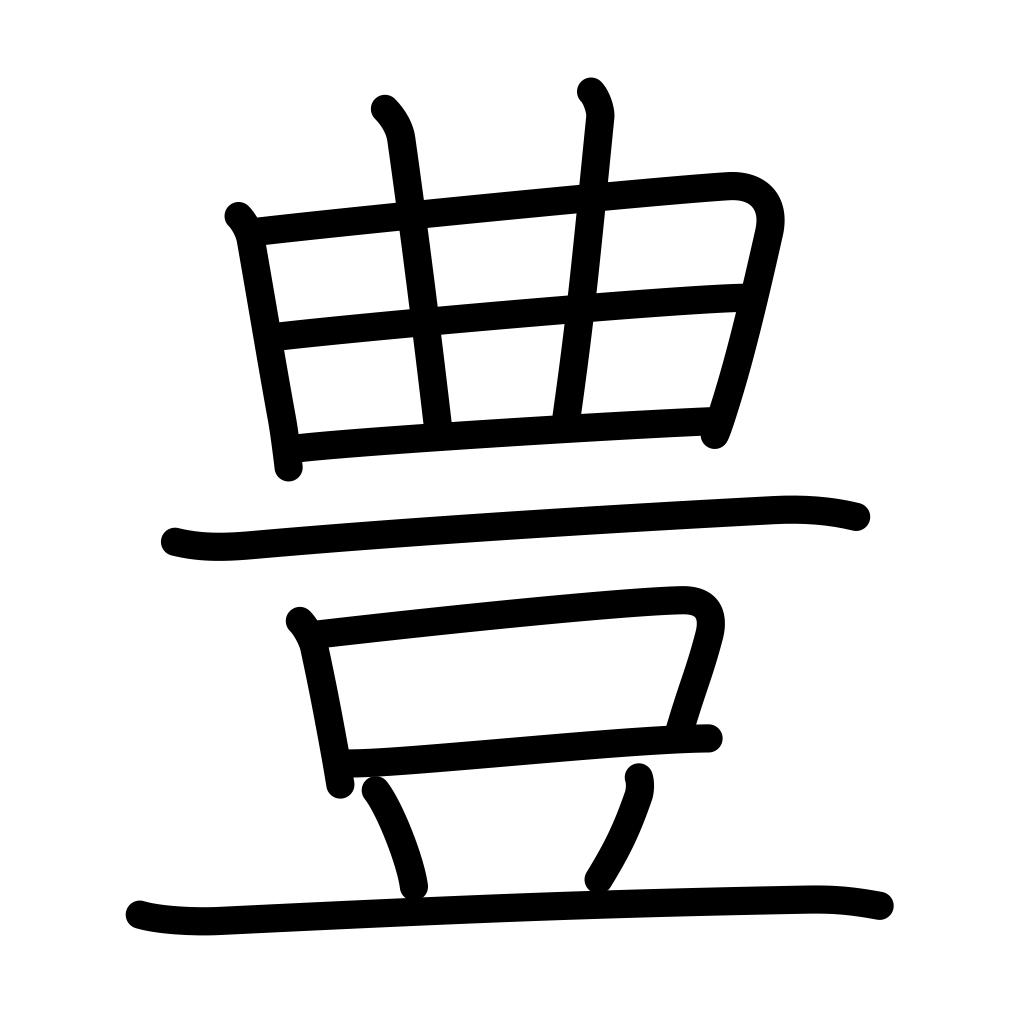
Meaning: bountiful, excellent, rich